Interaction volume radius: 10 \u00c5
Interaction volume height: 10 \u00c5
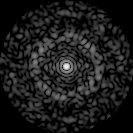
Disorder parameter: 0.8208